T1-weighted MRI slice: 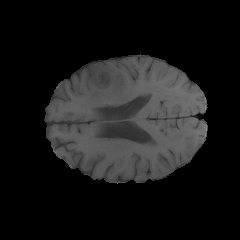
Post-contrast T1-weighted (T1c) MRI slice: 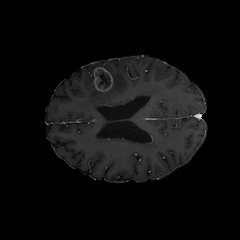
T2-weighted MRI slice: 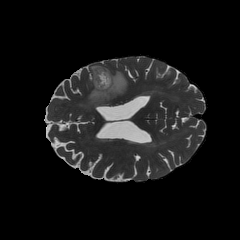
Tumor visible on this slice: yes